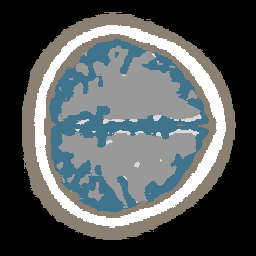
Label: no_lesion